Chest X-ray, PA view. Patient: 23 years old, sex M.
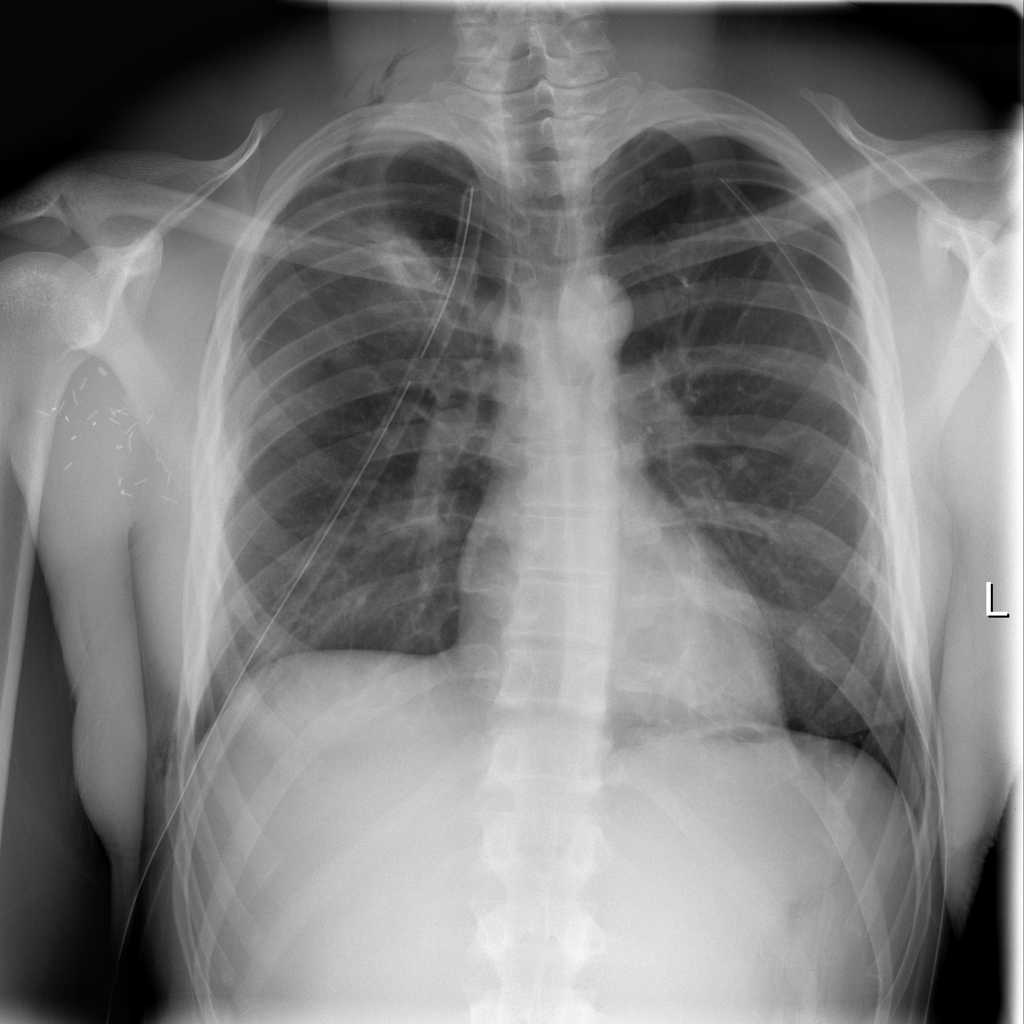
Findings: No Finding